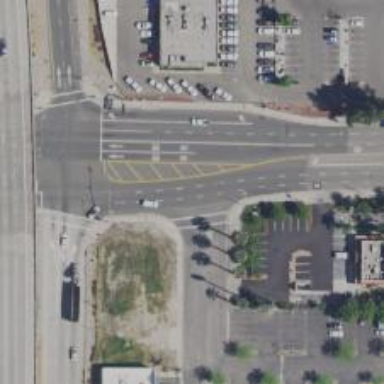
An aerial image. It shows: Secondary road with separate asphalt sidewalk.